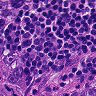
Metastatic tissue present: yes